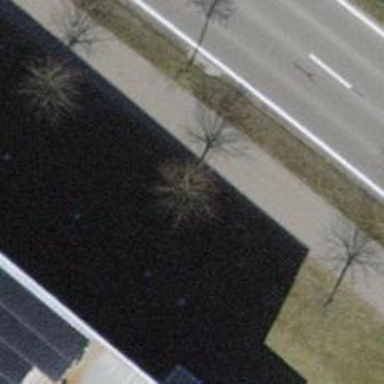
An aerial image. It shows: Urban tree adding natural touch to the cityscape.